Question: I which to bring back to initial state an Undocked or floated 'QDockWidget' with a QPushButton.
'''
from PyQt5 import QtCore, QtGui, QtWidgets
class Mainwindow(object):
def setupUi(self, window):
window.setObjectName("window")
window.resize(309, 148)
self.centralwidget = QtWidgets.QWidget(window)
self.centralwidget.setObjectName("centralwidget")
self.Undock_btn = QtWidgets.QPushButton(self.centralwidget)
self.Undock_btn.setGeometry(QtCore.QRect(4, 4, 100, 22))
self.Undock_btn.setStyleSheet("background: rgba(255, 217, 90, 255)
")
self.Undock_btn.setObjectName("Undock_btn")
self.ReDock_btn = QtWidgets.QPushButton(self.centralwidget)
self.ReDock_btn.setGeometry(QtCore.QRect(110, 4, 96, 22))
self.ReDock_btn.setStyleSheet("background:rgba(9, 17, 188, 109);")
self.ReDock_btn.setObjectName("ReDock_btn")
self.dockw = QtWidgets.QDockWidget(self.centralwidget)
self.dockw.setTitleBarWidget(None)
self.dockw.setGeometry(QtCore.QRect(4, 34, 200, 110))
self.dockw.setStyleSheet("background:rgba( 0,188, 0, 29);
")
self.dockw.setObjectName("dockw")
self.dockWidgetContents = QtWidgets.QWidget()
self.dockWidgetContents.setObjectName("dockWidgetContents")
self.dockw.setWidget(self.dockWidgetContents)
window.setCentralWidget(self.centralwidget)
self.retranslateUi(window)
QtCore.QMetaObject.connectSlotsByName(window)
#-----------------------------------------------------------------
self.Undock_btn.setCheckable(True)
self.connexions()
def connexions(self):
self.Undock_btn.clicked.connect(self.Method_Float_it)
self.ReDock_btn.clicked.connect(self.Method_BringBack)
def Method_Float_it(self):
print("Method_Float_it")
self.dockw.setFloating(True)
if self.dockw.isFloating():
print("is Floating now...")
return True
def Method_BringBack(self):
self.dockw.setFloating(False)
self.dockw.RestoreState(True)
def retranslateUi(self, window):
_translate = QtCore.QCoreApplication.translate
window.setWindowTitle(_translate("window", "GUI"))
self.Undock_btn.setText(_translate("window", "UnDock Button"))
self.ReDock_btn.setText(_translate("window", "Bring back button"))
if __name__ == "__main__":
import sys
app = QtWidgets.QApplication(sys.argv)
window = QtWidgets.QMainWindow()
ui = Mainwindow()
ui.setupUi(window)
window.show()
sys.exit(app.exec_())
'''
> image of when it's floated after pressed QPushButton

> : after I undocked the QDockWidget with first button, the second button fails to bring it back to normal (initial state)
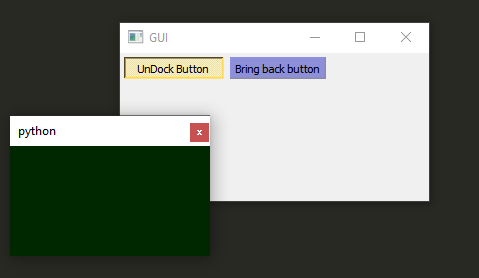
Answer: I fixed your code, it is working now as expected. All variables functions and methods should be either 'some_function_name' or 'someFunctionName', the former is called C style and the latter Java style. Further, your class has to inherit from 'QMainWindow', and a 'QLayout' has to be added to every 'QWidget'. Then, the subwidgets are added to the 'QLayout' with 'QLayout.addWidget'. Following the code, where i added some comments for explanation.
'''
#!/usr/bin/python3
#-*-coding: utf-8-*-
import sys
from PyQt5 import QtCore, QtGui, QtWidgets
class Mainwindow(QtWidgets.QMainWindow):
def setupUI(self):
self.setObjectName("window")
self.resize(309, 148)
self.centralWid = QtWidgets.QWidget(self) # not naming it centralWidget, because that would override the centralWidget() function of QMainWindow
self.centralWid.setObjectName("centralwidget")
self.centralLay = QtWidgets.QHBoxLayout(self.centralWid) # create a layout
self.centralWid.setLayout(self.centralLay) # and set it on the central widget
self.setCentralWidget(self.centralWid) # set centralWidget as the centralWidget of the window
self.undockButton = QtWidgets.QPushButton(self.centralWid)
self.undockButton.setStyleSheet("background: rgba(255, 217, 90, 255);")
self.undockButton.setObjectName("undockbutton")
self.centralLay.addWidget(self.undockButton)
self.redockButton = QtWidgets.QPushButton(self.centralWid)
self.redockButton.setStyleSheet("background: rgba(9, 17, 188, 109);")
self.redockButton.setObjectName("redockButton")
self.centralLay.addWidget(self.redockButton)
self.dock = QtWidgets.QDockWidget("Dock title", self.centralWid)
self.dock.setTitleBarWidget(None)
self.dock.setStyleSheet("background: rgba( 0,188, 0, 29);")
self.dock.setObjectName("dock")
self.dockContents = QtWidgets.QWidget()
self.dockContents.setObjectName("dockcontents")
self.dock.setWidget(self.dockContents)
self.addDockWidget(QtCore.Qt.LeftDockWidgetArea, self.dock)
self.translateUI()
QtCore.QMetaObject.connectSlotsByName(self)
self.connectSlots()
def connectSlots(self):
self.undockButton.clicked.connect(self.undock)
self.redockButton.clicked.connect(self.redock)
def undock(self):
self.dock.setFloating(True)
def redock(self):
if self.dock.isFloating():
self.dock.setFloating(False)
def translateUI(self):
_translate = QtCore.QCoreApplication.translate
self.setWindowTitle(_translate("window", "Window"))
self.undockButton.setText(_translate("window", "Undock"))
self.redockButton.setText(_translate("window", "Redock"))
if __name__ == "__main__":
app = QtWidgets.QApplication(sys.argv)
mainWin = Mainwindow()
mainWin.setupUI()
mainWin.show()
sys.exit(app.exec_())
'''